Question: I have a HTML page with divs that are vertically placed in the center part of the page.

*Note: It only contains divs in the center and not the two sides.
My requirement is that when I re-size my page it should have the center divs unchanged while the two sides should get thinner and thinner until the center divs are the only things that are visible. Sounds complex? Please check the link below.
'''
<%@ Master Language="C#" AutoEventWireup="true" CodeBehind="TestMasterPage.master.cs" Inherits="WebApplication4.TestMasterPage" %>
<!DOCTYPE html PUBLIC "-//W3C//DTD XHTML 1.0 Transitional//EN" "http://www.w3.org/TR/xhtml1/DTD/xhtml1-transitional.dtd">
<html xmlns="http://www.w3.org/1999/xhtml">
<head id="Head1" runat="server">
<title></title>
<asp:ContentPlaceHolder ID="head" runat="server">
</asp:ContentPlaceHolder>
<style media="screen" type="text/css">
#header
{
margin-top:0;
margin-bottom:0;
margin-left:8.0em;
margin-right:8.0em;
min-width:800px;
height:25px;
background-color:#303033;
border:solid 1px #CCC;
}
#menuBar1
{
margin-top:0px;
margin-bottom:0px;
margin-left:8.0em;
margin-right:8.0em;
min-width:800px;
min-height:2px;
}
#menuBar2
{
margin-top:0px;
margin-bottom:5px;
margin-left:8.0em;
margin-right:8.0em;
min-width:800px;
min-height:20px;
background-color:#F5F5F5;
border:solid 1px #CCC;
}
#mainContentArea
{
margin-top:5px;
margin-bottom:0px;
margin-left:8.0em;
margin-right:8.0em;
min-width:800px;
height:100px;
background-color:#F5F5F5;
border:solid 1px #CCC;
}
#interfaceArea1
{
margin-top:0px;
margin-bottom:0px;
margin-left:8.0em;
margin-right:8.0em;
min-width:800px;
height:20px;
background-color:#F5F5F5;
border:solid 1px #CCC;
}
#contentArea1
{
margin-top:0px;
margin-bottom:0px;
margin-left:8.0em;
margin-right:8.0em;
min-width:800px;
height:80px;
background-color:#F5F5F5;
border:solid 1px #CCC;
}
#contentArea2
{
margin-top:0px;
margin-bottom:0px;
margin-left:8.0em;
margin-right:8.0em;
min-width:800px;
height:80px;
background-color:#F5F5F5;
border:solid 1px #CCC;
}
#footer
{
margin-top:5px;
margin-bottom:0px;
margin-left:8.0em;
margin-right:8.0em;
min-width:800px;
height:35px;
background-color:#303033;
border:solid 1px #CCC;
}
ul
{
list-style-type:none;
padding:0;
overflow:hidden;
margin-top:0;
}
li
{
float:left;
}
a:link,a:visited
{
display:block;
width:120px;
font-weight:bold;
color:#FFFFFF;
background-color:#303033;
text-align:center;
padding:4px;
text-decoration:none;
text-transform:uppercase;
}
a:hover,a:active
{
background-color:#CCC;
}
</style>
</head>
<body>
<div id="header">
</div>
<div id="menuBar1">
<ul>
<li><a href="#home">Home</a></li>
<li><a href="#news">Applications</a></li>
<li><a href="#contact">Webservice</a></li>
<li><a href="#about">Android</a></li>
<li><a href="#about">.NET</a></li>
<li><a href="#about">Other</a></li>
</ul>
</div>
<div id="menuBar2">
</div>
<div id="mainContentArea">
<asp:ContentPlaceHolder ID="ContentPlaceHolder1" runat="server">
</asp:ContentPlaceHolder>
</div>
<div id="interfaceArea1">
</div>
<div id="contentArea1">
</div>
<div id="contentArea2">
</div>
<div id="footer">
</div>
</body>
</html>
'''
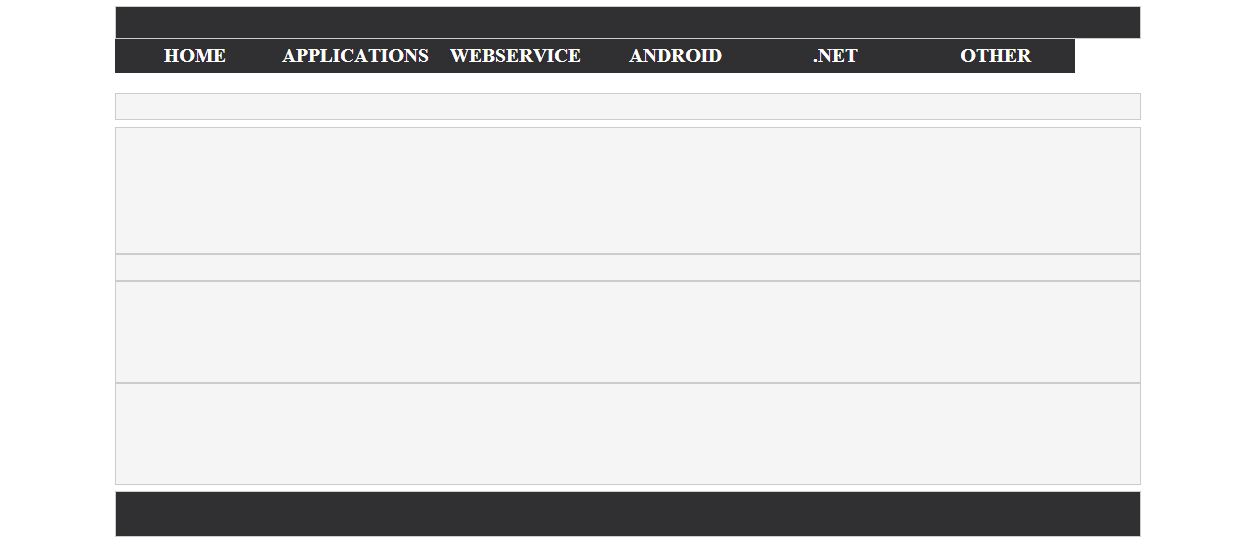
Answer: If you want the content to stay in the middle, you should not set a 'min-width' but either a fixed 'width' or a 'max-width'. Combine this with 'auto' margins for left and right, which will tell the browser to center the content. For example this setup:
'''
body {
max-width: 800px; /* can also be "width" depending on your requirements */
margin-left: auto;
margin-right: auto;
}
'''
In the above example I applied it to the 'body' element, but basically you can do this with any block element (in your case* one of the content divs).
There are a lot of other examples out there for this kind of layout. For example <URL> you seem to be after.
---
* Note: you haven't exactly made it easy to phrase the answer in your context, because the code you provided isn't quite an <URL>, with a lot of irrelevant markup.